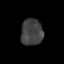
Tissue: skin
Cell type: Epithelial cells
Senescence score: 0.28
Nuclear area (px): 576
Mean DAPI intensity: 65.22